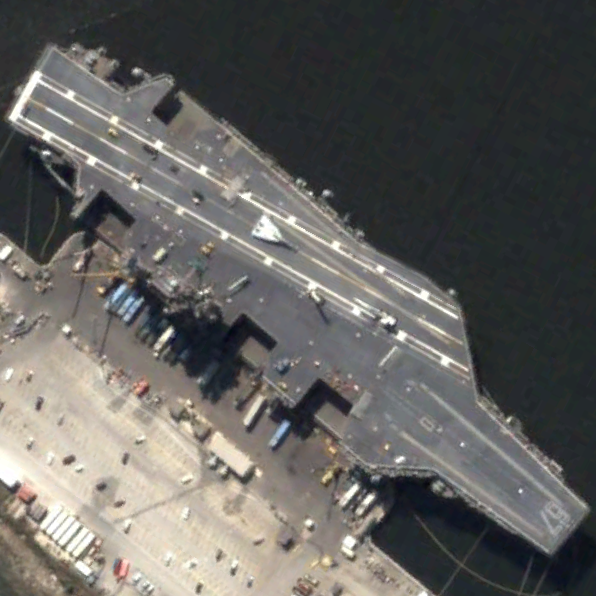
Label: aircraft_carrier